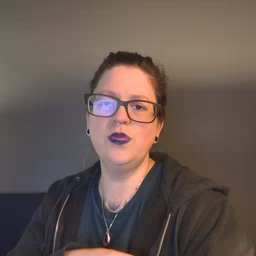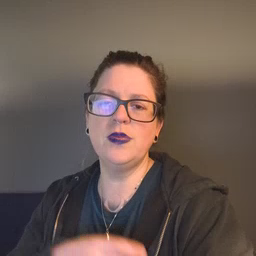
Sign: high